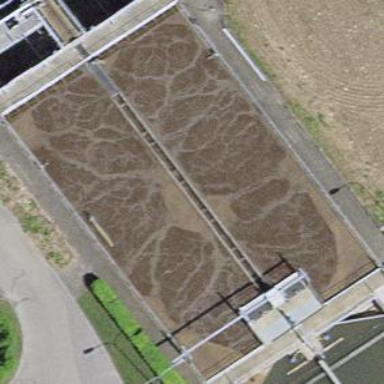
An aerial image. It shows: Body of wastewater.